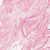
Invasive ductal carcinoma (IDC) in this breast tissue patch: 0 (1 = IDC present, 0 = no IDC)